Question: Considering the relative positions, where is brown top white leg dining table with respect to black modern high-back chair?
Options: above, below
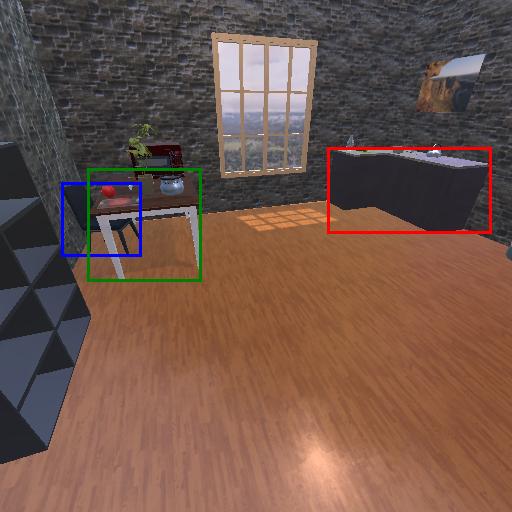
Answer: above